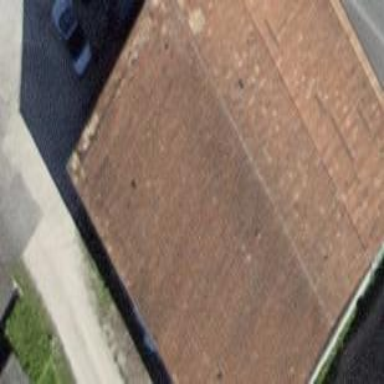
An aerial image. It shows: Barn.